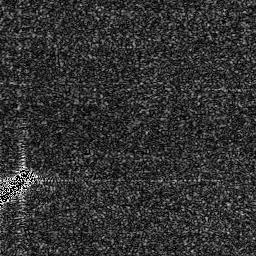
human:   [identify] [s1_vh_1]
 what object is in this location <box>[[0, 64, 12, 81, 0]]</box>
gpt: <ref>1 medium ship at the bottom left</ref>